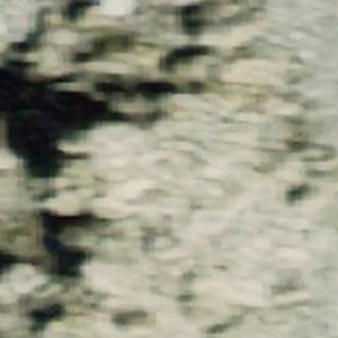
Label: bouldering_area